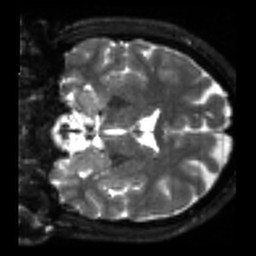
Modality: sbref
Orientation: coronal
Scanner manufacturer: siemens
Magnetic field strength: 3 T
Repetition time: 4 s
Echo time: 0.0594 s